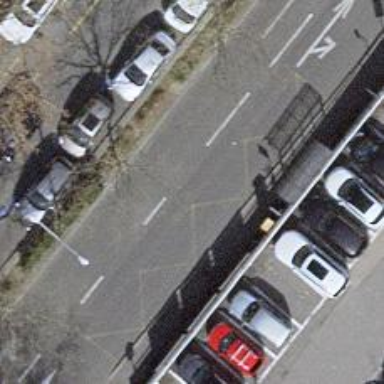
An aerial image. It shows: Bus stop with designated public transport stop position.